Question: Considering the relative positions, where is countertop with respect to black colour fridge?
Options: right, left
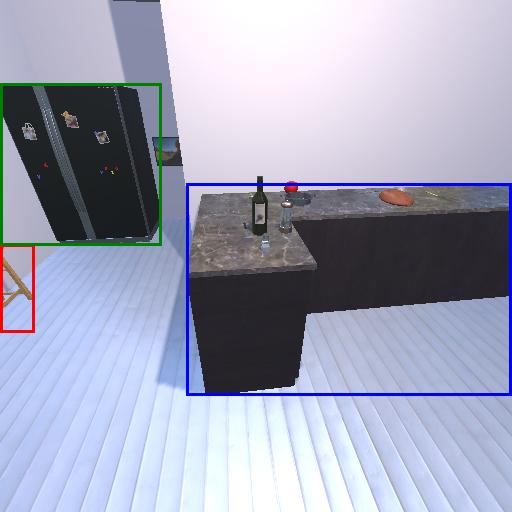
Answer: right